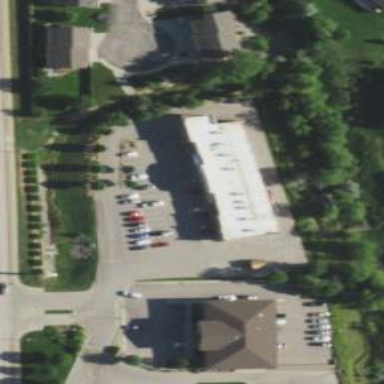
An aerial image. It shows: Veterinary facility.